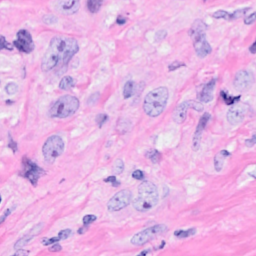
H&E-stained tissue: Breast